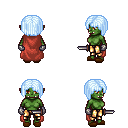
a pixel art fantasy rpg character, female body template, orc, green skin, maroon cape, gold greaves, white cyan pageboy hairstyle, metal gloves, brown slippers, dagger, four views (front, back, left, right), 2x2 character sprite sheet, small pixel art, hard edges, no anti-aliasing